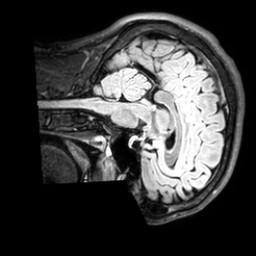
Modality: T1w
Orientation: sagittal
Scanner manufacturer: philips
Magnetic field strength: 3 T
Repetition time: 4.8 s
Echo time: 0.2586 s